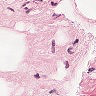
Metastatic tissue present: no